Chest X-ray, PA view. Patient: 57 years old, sex M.
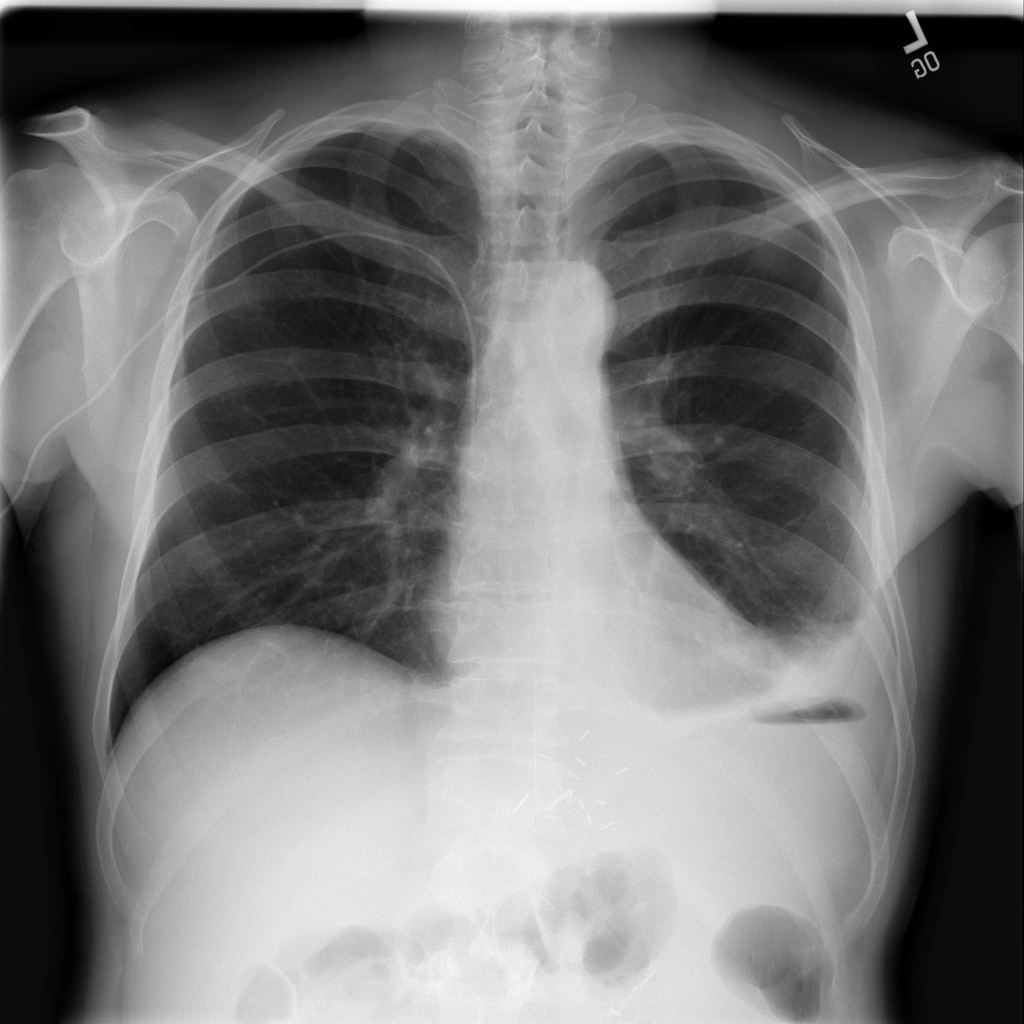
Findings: Consolidation, Effusion, Mass